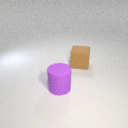
large purple rubber cylinder in front of large brown rubber cube